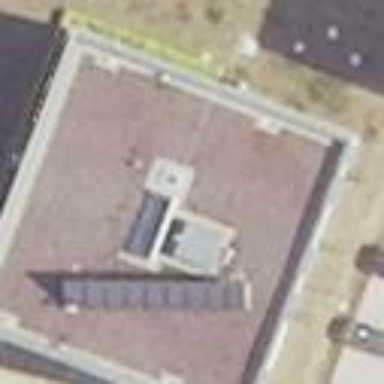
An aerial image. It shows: Building with apartments and flat roof.